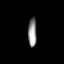
Tissue: prostate
Cell type: T cells
Senescence score: 0.7926
Nuclear area (px): 235
Mean DAPI intensity: 148.506